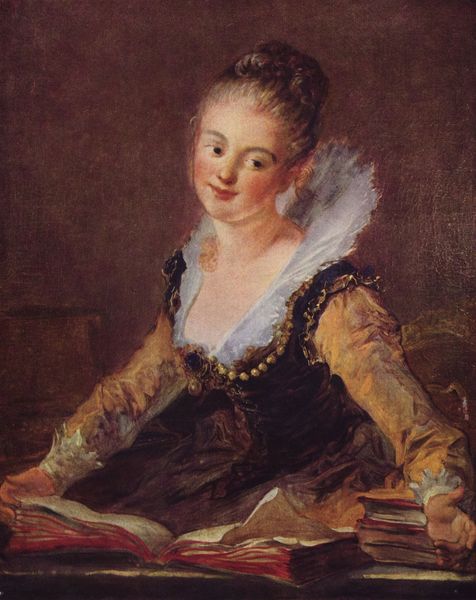
Titel: Die Lesende
Künstler: Jean Honoré Fragonard
Standort: Paris
Institution: Musée du Louvre
Schlagwörter: gemälde, hand, schatten, weiß, gelb, mädchen, ocker, sitzen, ausschnitt, braun, brust, busen, frau, frisur, hintergrund, kleid, licht, mund, nase, orange, profil, schmuck, schwarz, stirn, stuhl, stühle, tisch, ölbild, blick, dame, rot, blond, jung, wand, angebot, augen, barock, bluse, falten, faru, knoten, kragen, samt, spitze, ärmel, bildnis, hals, halskrause, hände, portrait, porträt, öl, gold, haare, sitzend, spitzen, brosche, brünett, dekolletee, dekoltee, hübsch, kinn, lippen, locken, perle, perlen, rokoko, rosa, seide, lächeln, brüste, dutt, seitlich, wangen, bücher, lehne, haltung, mieder, kette, lila, violett, ölgemälde, blue, chair, fancy, hands, oil, red, velvet, white, women, arm, black, bordüre, bun, chignon, collar, dark, dress, duktus, face, female, france, gray, grey, hair, interior, lace, lady, nose, old, painting, seated, sitting, sleeve, table, wall, weib, woman, yellow, brauen, lesen, gown, looking, oil painting, pattern, pink, brown, junge frau, rüschen, dekollette, perlenkette, dekolleté, geneigt, offen, buch, manschetten, zuneigung, buchdeckel, einband, feather, seiten, man, rubens, brauntöne, background, ear, girl, head, young, stapel, baroque, costume, eyes, noble, spitzenkragen, peaceful, lesend, buchseiten, gaze, look, oval, color, chin, mouth, wrinkles, buttons, french, romantic, books, curls, desk, necklace, writing, lesende, smile, youth, neigung, model, breast, happy, reading, smiling, victorian, person, blättern, human, arms, blush, cheeks, clothes, muse, neck, antique, beauty, detail, ears, hips, study, read, rembrand, eye, impressionist, finger, fingers, breasts, book, chest, learning, open book, beautiful, lips, pale, pearl, pearls, stare, canvas, ochre, paint, dutch, cheek, eyebrows, klied, volle lippen, rococo, rich, fashion, forehead, page, open, glance, eyebrow, royalty, bolero, belesen, dunkle augen, library, point, sleeves, intellekt, blonde, ruff, bosom, cleavage, make-up, brooch, jewelry, class, princess, queen, fragonard, inviting, looking up, pages, rosy, stuppsnase, stöbern, stack, beards, cuffs, wife, decolletage, eays, portait, wealth, renaissane, portret, decollete, hhhj, fghh, hhj, ghh, fgh, ghj, bnn, vbbn, bbb, vbb, bbnn, bn, gg, nn, jmmmm, kklkl, ll, knn, mk, fashionable, brows, sly, throat, wrist, ruddy, cheaks, boobs, cheel, portraiture, jewels, paiting, thumb, up, famous, hot, high class, restoration, crease, aged, wistful, regal, innocent, cute, beads, stiff, plume, princes, rosawangen, rosy cheeks, lacy, elizabethen, 1600s, babe, night walker, lady of the night, street walker, reading book, readding, beading, unkonwn, palepink, feathered, hhand, bosomm, armebuch